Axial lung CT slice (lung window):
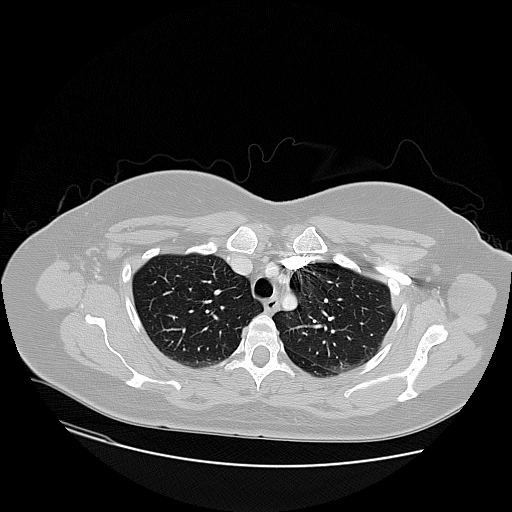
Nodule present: no